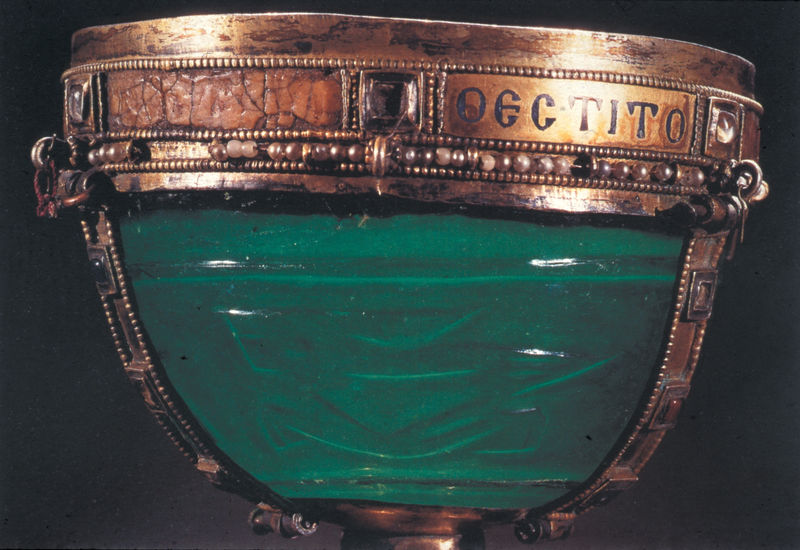
Titel: halbkugelförmige Schale (Montierung byzantinisch, aus dem 11.Jahrhundert)- (Islam)
Künstler: unbekannt
Standort: Venedig
Institution: San Marco
Schlagwörter: blau, dunkel, wasser, grün, glas, grau, hell, hintergrund, holz, licht, mund, schmuck, schwarz, türkis, muster, ornament, alt, trinken, schale, stein, steine, signatur, kirche, gold, kelch, reich, diamanten, edelsteine, perle, perlen, farbig, schrift, farbe, oliv, rand, könig, detail, inschrift, glanz, ornamente, verzierung, metall, bronze, edel, transparent, foto, fotografie, oben, gemustert, becher, schimmer, gefäß, fuss, becken, kupfer, widmung, text, buchstaben, herrscher, verziert, fries, quadrate, voluten, gotisch, griechen, profan, mittelalter, edelstein, pokal, prunk, teuer, taufe, fotographie, gegenstand, standfuß, gehämmert, behälter, opak, sakral, verzierungen, beschädigung, wort, saphir, römisch, kuppa, gral, romanisch, latein, lateinisch, karl der große, ausstattung, bergkristall, smaragd, kunstvoll, schmiedearbeit, ösen, transluzid, emaille, aquamarin, goldblech, oectito, perlenreihen, transluzent, diamant, buschstaben, halbedelstein, juwelen, grahl, bcher, goildschmiedearbeit, grüner kelch, pokal grün